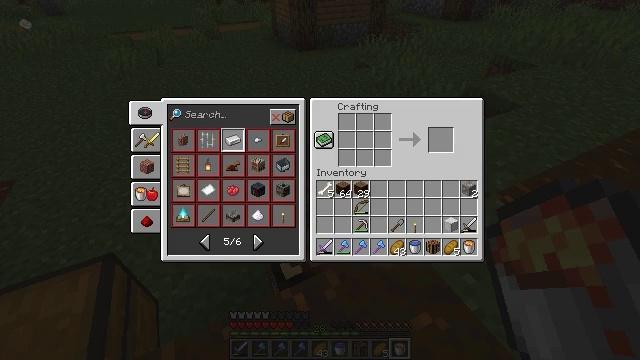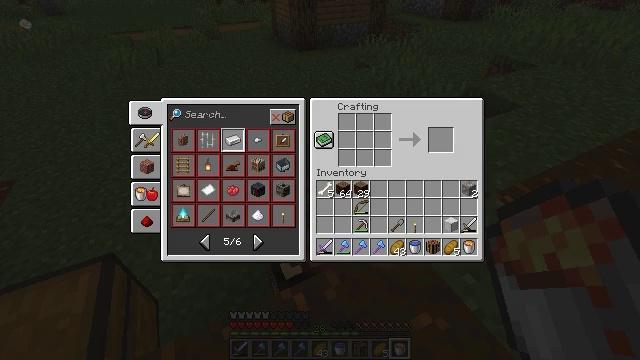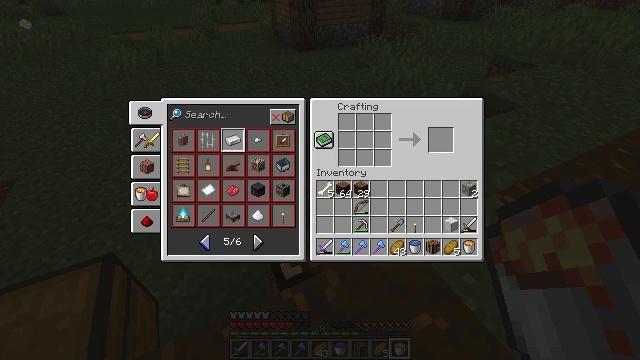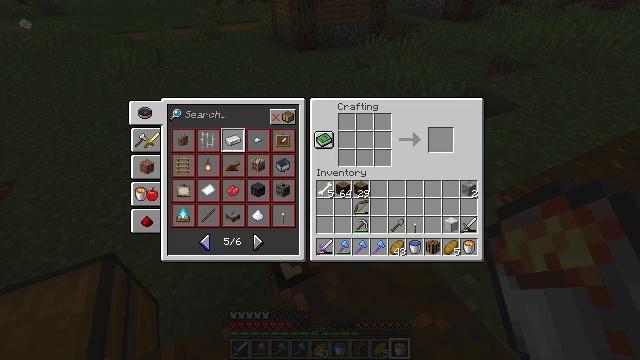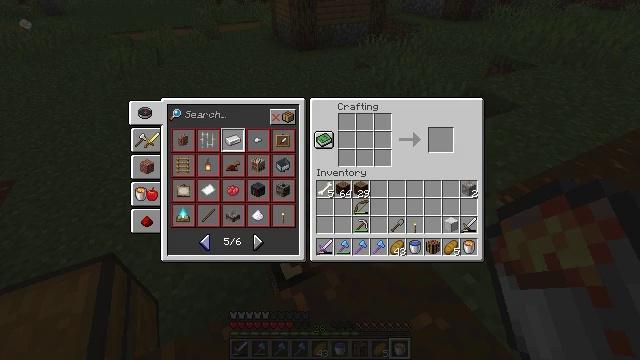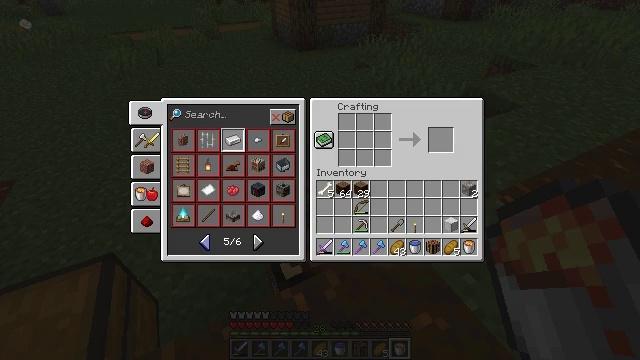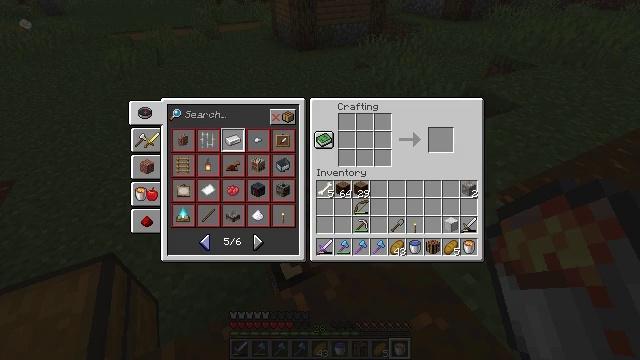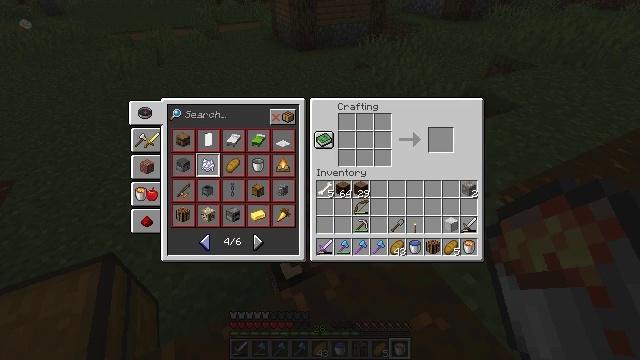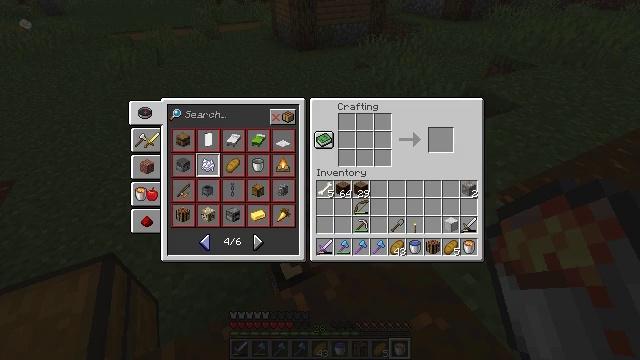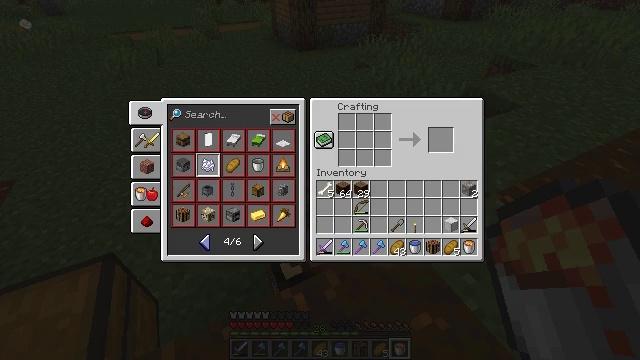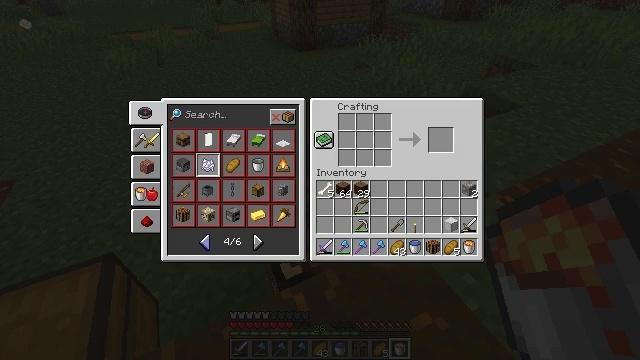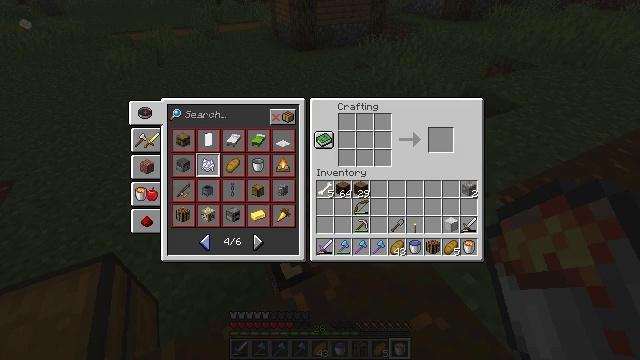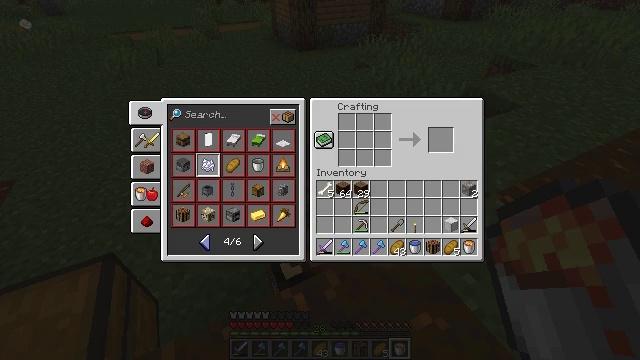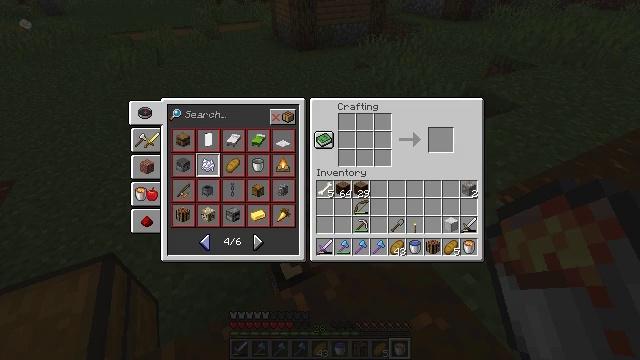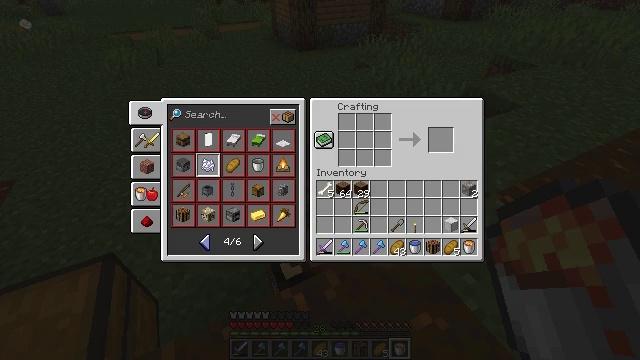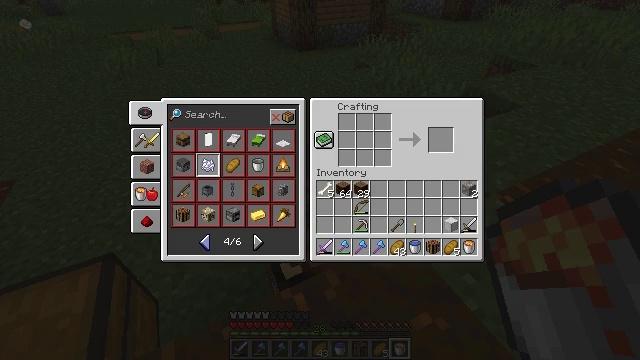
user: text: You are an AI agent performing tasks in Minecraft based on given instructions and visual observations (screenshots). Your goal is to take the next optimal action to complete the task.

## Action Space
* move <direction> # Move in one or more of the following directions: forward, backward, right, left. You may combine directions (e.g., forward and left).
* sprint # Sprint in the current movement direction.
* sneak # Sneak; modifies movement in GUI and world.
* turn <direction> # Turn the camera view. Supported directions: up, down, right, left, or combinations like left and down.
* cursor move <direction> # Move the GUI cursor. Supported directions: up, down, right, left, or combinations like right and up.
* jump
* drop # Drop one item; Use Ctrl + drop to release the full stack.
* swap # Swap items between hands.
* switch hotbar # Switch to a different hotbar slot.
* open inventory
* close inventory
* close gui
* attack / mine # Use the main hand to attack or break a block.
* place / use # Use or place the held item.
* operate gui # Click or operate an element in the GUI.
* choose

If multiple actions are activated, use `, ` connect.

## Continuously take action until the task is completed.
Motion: motion action
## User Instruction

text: Chop down the spruce log.
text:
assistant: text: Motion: operate gui
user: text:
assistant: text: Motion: operate gui
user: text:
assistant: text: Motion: operate gui
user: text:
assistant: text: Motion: no_op
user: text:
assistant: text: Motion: no_op
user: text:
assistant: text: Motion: no_op
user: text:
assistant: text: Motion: operate gui
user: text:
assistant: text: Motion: operate gui
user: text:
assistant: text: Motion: operate gui
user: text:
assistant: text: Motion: no_op
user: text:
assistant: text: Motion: no_op
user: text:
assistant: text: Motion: no_op
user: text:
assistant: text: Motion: no_op
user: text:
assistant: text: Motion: no_op
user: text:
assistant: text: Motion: no_op
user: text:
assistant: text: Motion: no_op
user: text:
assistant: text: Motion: no_op
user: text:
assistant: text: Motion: no_op
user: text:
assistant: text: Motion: no_op
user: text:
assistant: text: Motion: no_op
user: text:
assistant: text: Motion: no_op
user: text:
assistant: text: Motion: no_op
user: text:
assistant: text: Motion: no_op
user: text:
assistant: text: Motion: no_op
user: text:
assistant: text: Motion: no_op
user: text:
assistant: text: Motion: no_op
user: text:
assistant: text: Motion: no_op
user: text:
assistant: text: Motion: no_op
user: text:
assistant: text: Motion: no_op
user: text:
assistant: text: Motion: no_op